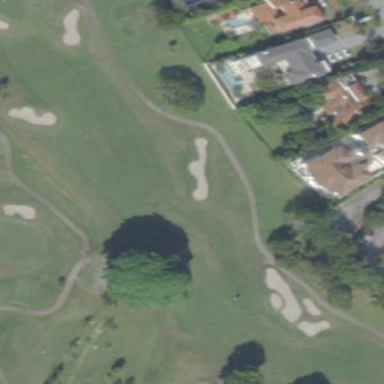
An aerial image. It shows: Golf fairway surrounded by grass.